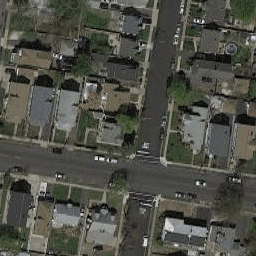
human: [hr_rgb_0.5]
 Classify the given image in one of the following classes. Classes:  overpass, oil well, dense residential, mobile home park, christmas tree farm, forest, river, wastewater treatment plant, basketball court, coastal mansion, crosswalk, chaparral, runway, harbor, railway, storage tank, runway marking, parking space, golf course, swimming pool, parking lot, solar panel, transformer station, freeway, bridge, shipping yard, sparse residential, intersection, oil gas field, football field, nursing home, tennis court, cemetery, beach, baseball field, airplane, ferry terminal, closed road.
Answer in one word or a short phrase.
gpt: intersection